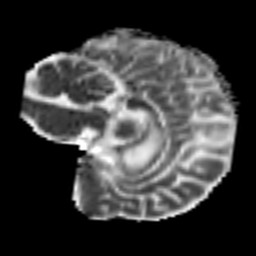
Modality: MD
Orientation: sagittal
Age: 46
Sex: male
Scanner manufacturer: siemens
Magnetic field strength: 3 T
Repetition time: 7.3 s
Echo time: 0.087 s